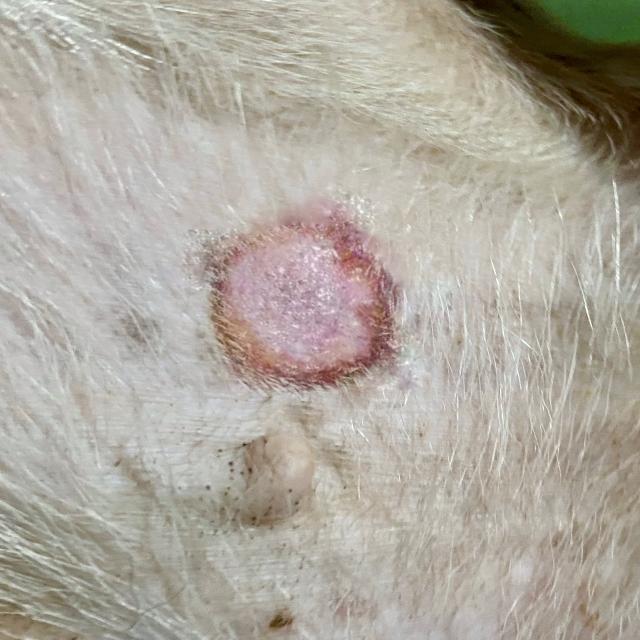
Canine ringworm (Dermatophytosis) — fungal infection caused by Microsporum or Trichophyton. Presents with circular alopecia, scaling, crusting, and broken hairs.